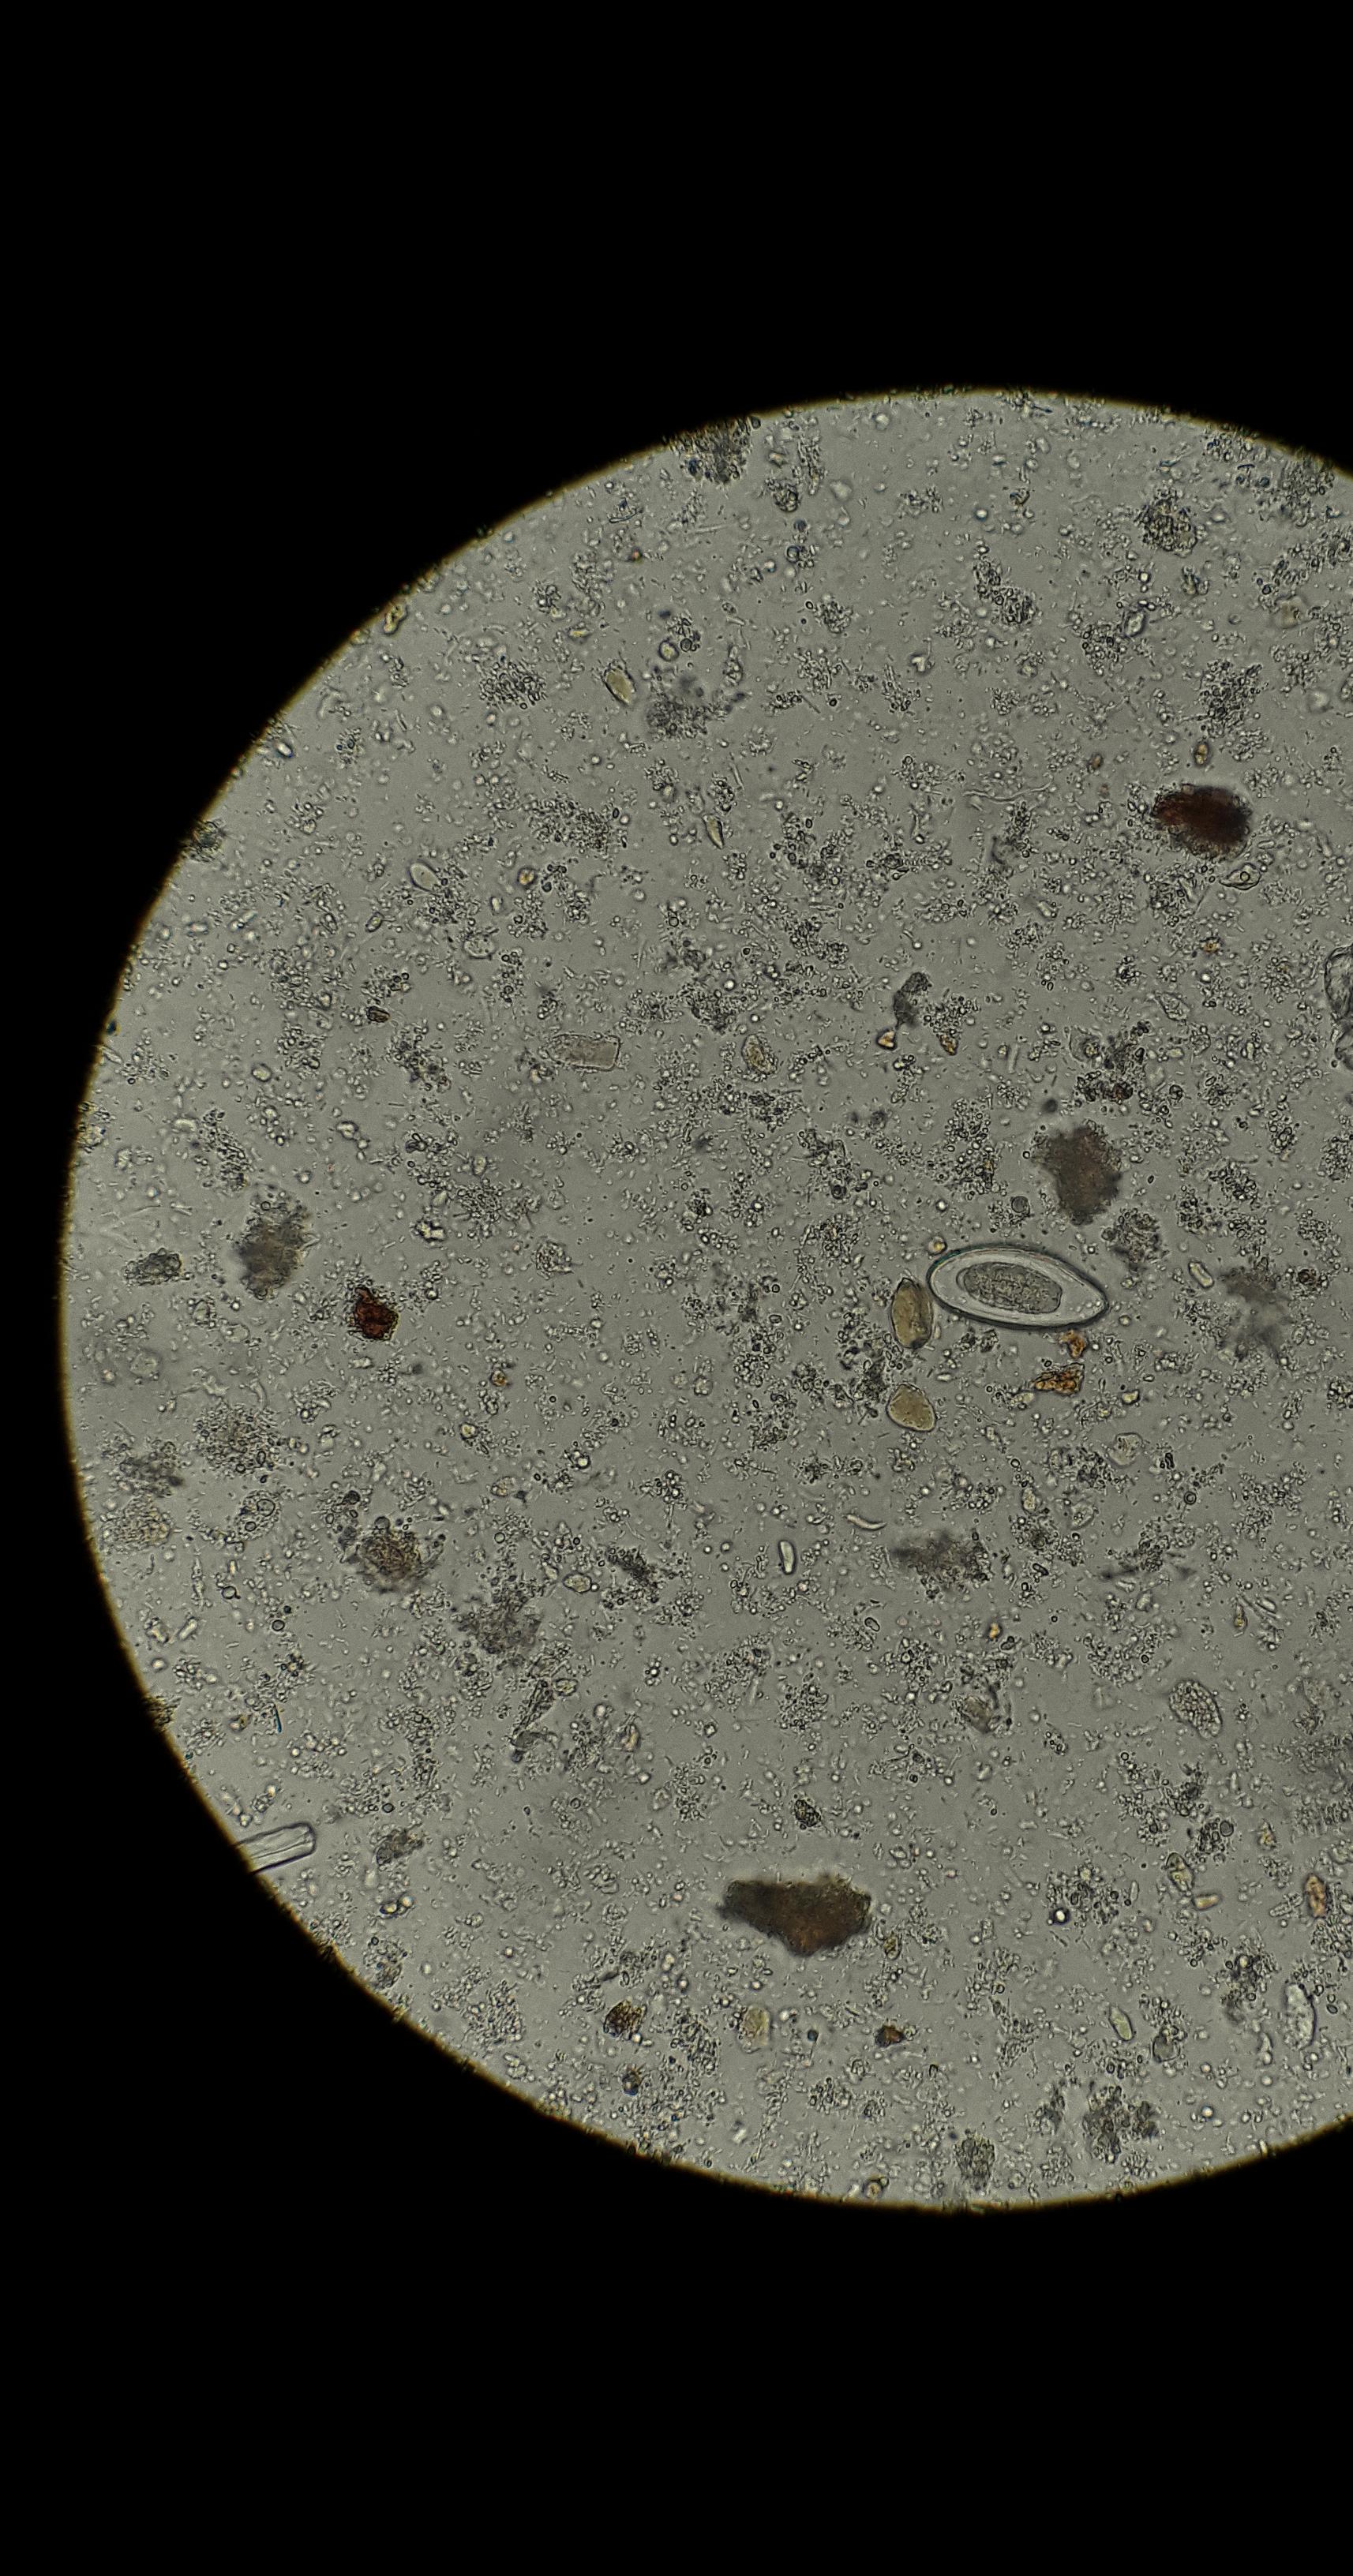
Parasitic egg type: Enterobius vermicularis